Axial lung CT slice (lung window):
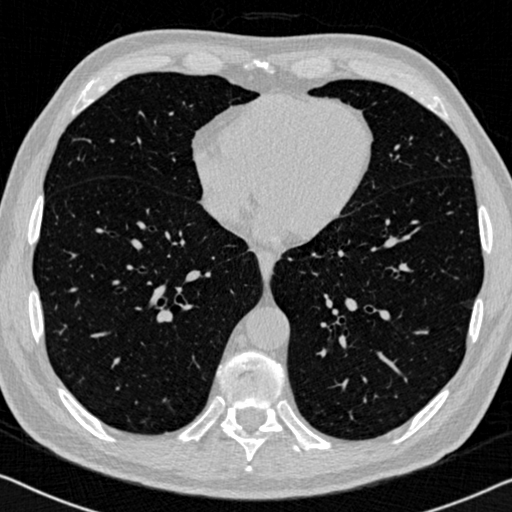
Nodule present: no